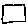
Label: square